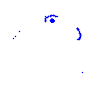
Particle: pion